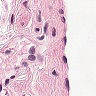
Metastatic tissue present: no